Question: I need help with this logic <URL> in Uri Online Judge site.
'console.log', I used the var lines to work with an example of input
'''
var lines = ["3.0", "4.0", "5.2"];
/**
* Code your solution here
*/
var a = parseFloat(lines[0]);
var b = parseFloat(lines[1]);
var c = parseFloat(lines[2]);
var areatr = (a * c) / 2;
var areac = 3.14159 * (c * c);
var areat = ((a + b) * c) / 2;
var areaq = b * b;
var arear = a * b;
console.log("TRIANGULO: " + areatr.toFixed(3));
console.log("CIRCULO: " + areac.toFixed(3));
console.log("TRAPEZIO: " + areat.toFixed(3));
console.log("QUADRADO: " + areaq.toFixed(3));
console.log("RETANGULO: " + arear.toFixed(3));
'''
when I submit my code, the console shows: Wrong answer (30%)

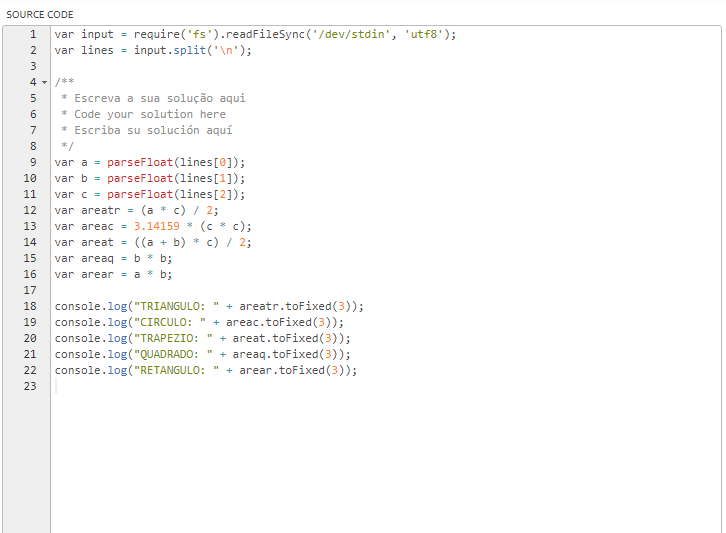
Answer: change how you process the input
from:
'var lines = input.split('
');'
to:
'var lines = input.split(' ');'